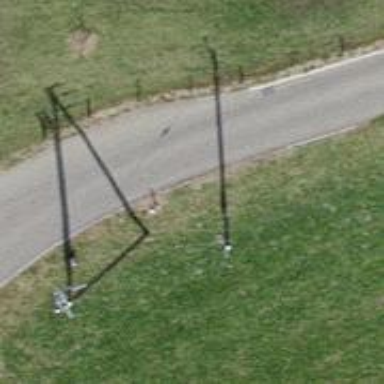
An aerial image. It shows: Power pole.